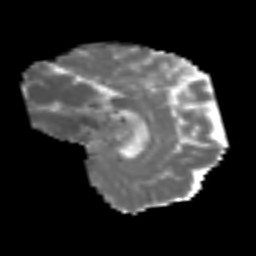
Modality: MD
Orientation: sagittal
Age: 58
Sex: male
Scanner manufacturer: siemens
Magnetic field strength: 3 T
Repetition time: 3.2 s
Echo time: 0.081 s